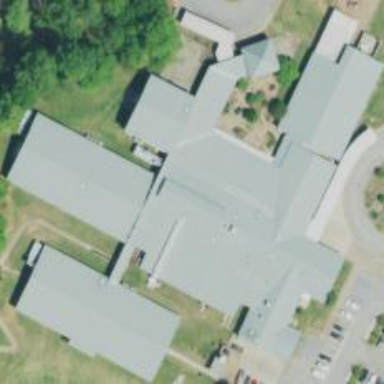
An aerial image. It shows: School building.